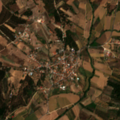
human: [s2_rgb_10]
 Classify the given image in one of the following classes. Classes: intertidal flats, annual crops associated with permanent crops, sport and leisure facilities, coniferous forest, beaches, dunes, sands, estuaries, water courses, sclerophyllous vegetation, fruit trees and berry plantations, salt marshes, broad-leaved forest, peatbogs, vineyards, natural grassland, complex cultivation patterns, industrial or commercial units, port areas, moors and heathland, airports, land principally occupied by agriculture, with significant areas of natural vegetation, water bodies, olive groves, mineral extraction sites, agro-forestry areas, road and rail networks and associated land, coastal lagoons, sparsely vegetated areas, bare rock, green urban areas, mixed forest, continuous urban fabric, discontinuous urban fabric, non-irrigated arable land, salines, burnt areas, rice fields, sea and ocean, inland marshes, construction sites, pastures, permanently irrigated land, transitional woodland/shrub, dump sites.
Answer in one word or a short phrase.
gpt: vineyards, annual crops associated with permanent crops, complex cultivation patterns, land principally occupied by agriculture, with significant areas of natural vegetation, broad-leaved forest, transitional woodland/shrub